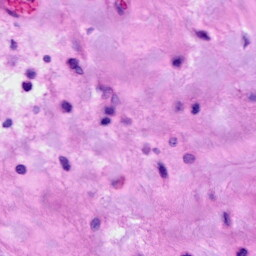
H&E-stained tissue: Breast